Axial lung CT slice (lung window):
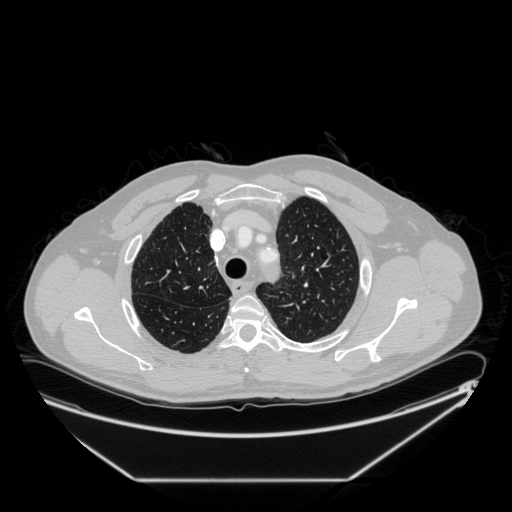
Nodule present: no